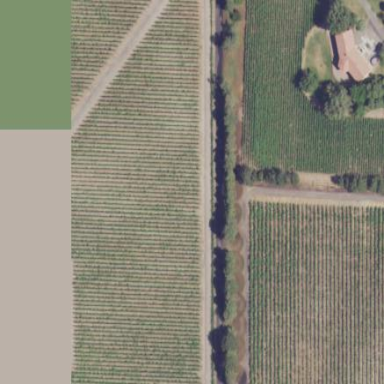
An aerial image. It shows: Vineyard growing grapes.